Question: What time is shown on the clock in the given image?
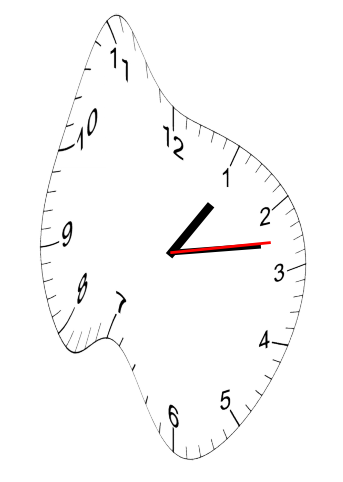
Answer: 01:13:13